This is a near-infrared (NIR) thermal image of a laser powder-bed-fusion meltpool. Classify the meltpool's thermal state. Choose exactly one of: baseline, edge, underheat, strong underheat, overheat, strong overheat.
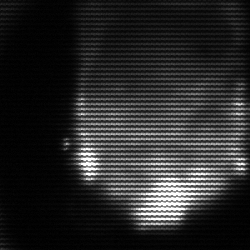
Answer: edge